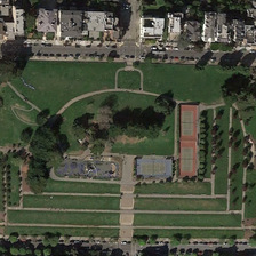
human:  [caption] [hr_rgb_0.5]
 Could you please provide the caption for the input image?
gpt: There are many residential areas around the meadow.

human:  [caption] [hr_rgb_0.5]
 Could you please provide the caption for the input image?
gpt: There are two fields in the middle of the lawn.

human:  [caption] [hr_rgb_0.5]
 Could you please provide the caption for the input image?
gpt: There are many residential areas around the grassland.

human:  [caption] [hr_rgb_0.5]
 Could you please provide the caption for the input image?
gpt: There are two fields in the center of the lawn.

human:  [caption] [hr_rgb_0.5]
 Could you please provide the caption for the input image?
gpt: There are two pieces of land between the meadows.